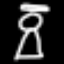
Label: angel